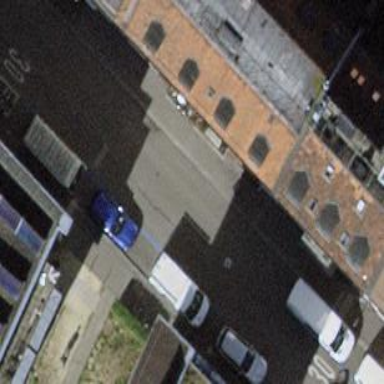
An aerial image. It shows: Parking lane for vehicles.